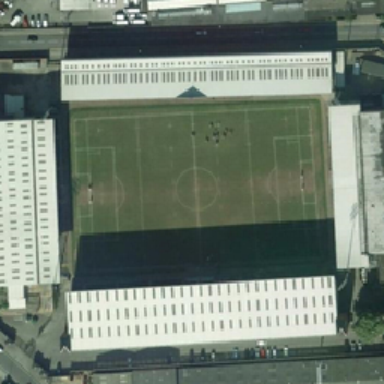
Some buildings are around the stadium with some people .